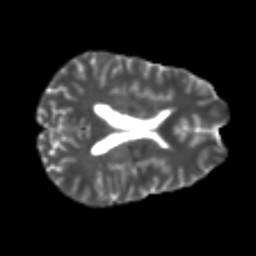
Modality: T2w
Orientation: axial
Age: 26
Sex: male
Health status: healthy
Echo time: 0.074 s